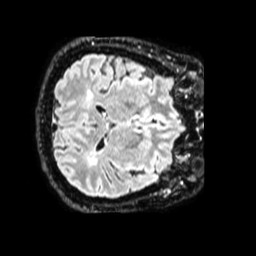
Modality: FLAIR
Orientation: axial
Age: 55
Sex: male
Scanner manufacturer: philips
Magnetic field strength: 1.5 T
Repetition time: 4.8 s
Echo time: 0.3438 s